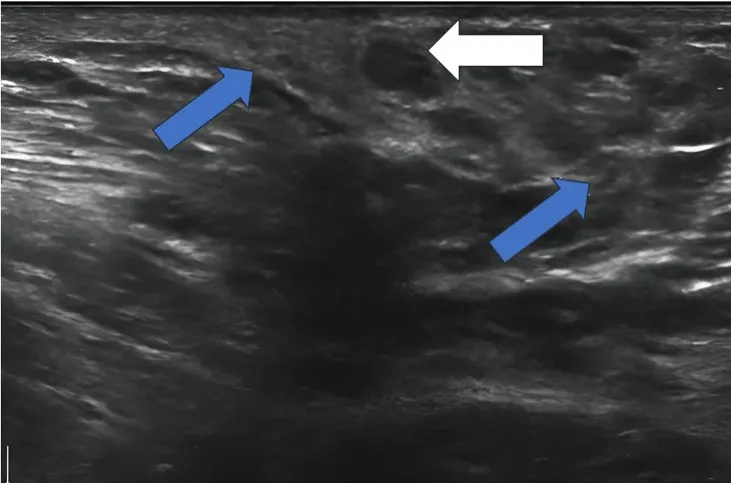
Ultrasonography of the breast tissue. . The blue arrows show fibrous echogenic stroma; the white arrow shows hypoechoic glandular tissue.
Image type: radiology (ultrasound)